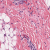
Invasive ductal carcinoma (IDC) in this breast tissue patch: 0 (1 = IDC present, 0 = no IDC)